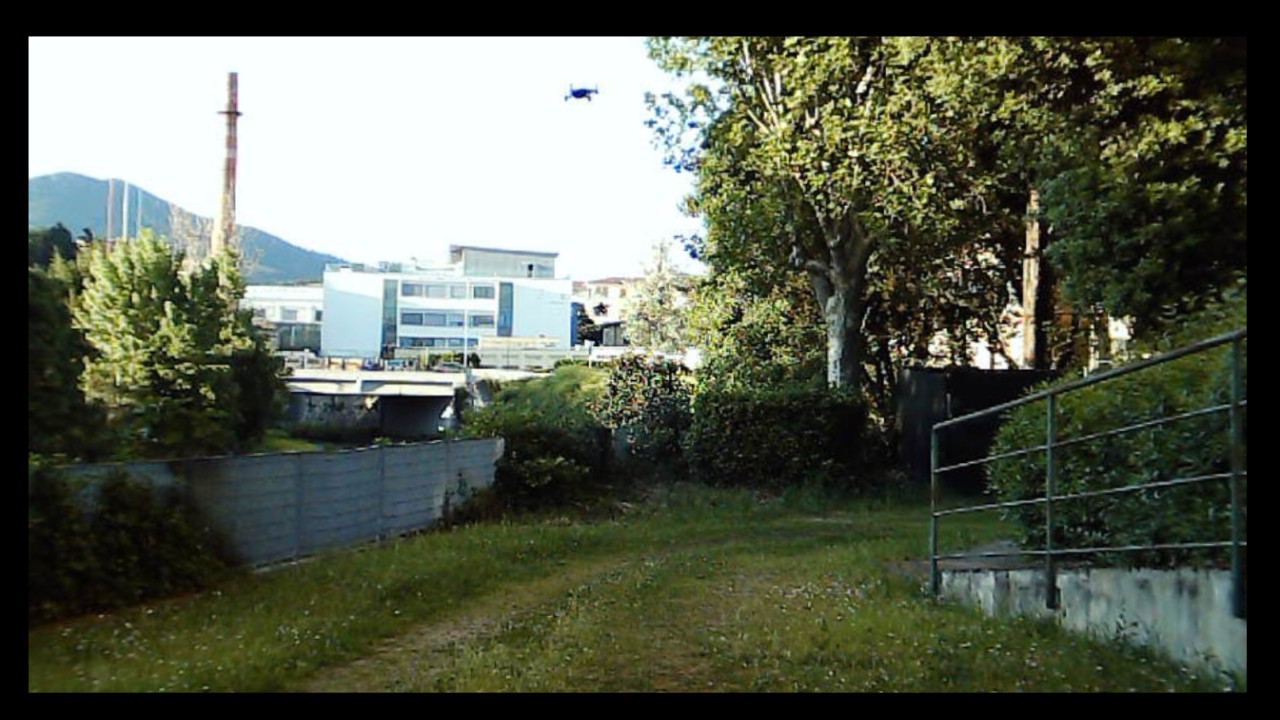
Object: DarwinFPV cineape20

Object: DJI Tello EDU